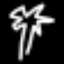
Label: palm tree